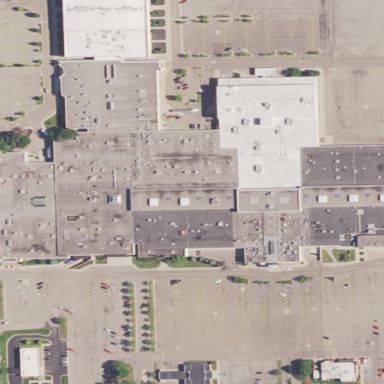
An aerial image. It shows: Flat-roofed building that is mall.